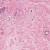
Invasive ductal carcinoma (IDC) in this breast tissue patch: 0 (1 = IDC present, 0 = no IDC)